Question: Whe mouse pointer placed on an element I want to show some text. For example if you place your cursor on upvote of an answer, it shows "This answer is useful". You can see it in below image. I did't even know how to search this.

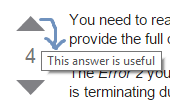
Answer: Add a <URL> to the element. That's what's done in the image above.
'''
<a class="vote-up-off" title="This answer is useful.">up vote</a>
'''
---
If you want a custom tooltip, see <URL>' in order to access the 'data-tooltip' attribute, for instance.